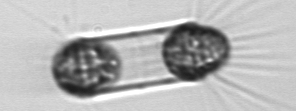
Label: Corethron_hystrix